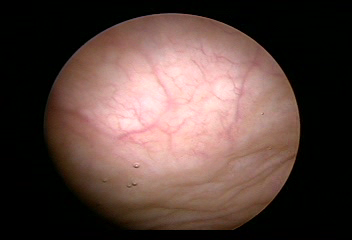
Modality: WLC
Class: Normal mucosa
Bladder cancer association: No